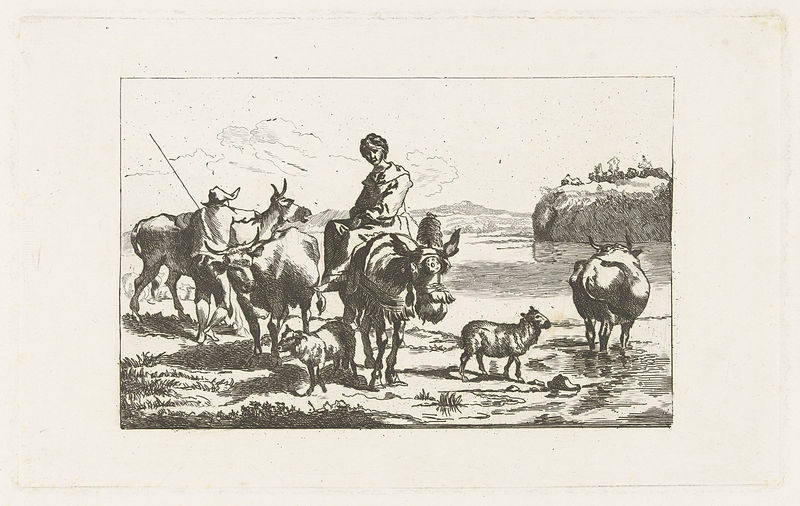
Titel: Landschap met herderin op muilezel en herder met koeien
Künstler: A. Dickhof
Standort: Amsterdam
Institution: Rijksmuseum
Schlagwörter: hat, men, white, women, black, dress, sitting, woman, sad, cliff, cloud, clouds, horses, man, sky, field, hill, lake, nature, water, horizon, houses, grass, river, stream, drawing, black and white, animals, dog, sketch, couple, rural, ink, pencil, cattle, cow, cows, farm, farmer, gras, horse, pond, west, riding, bull, hoof, horn, horns, oxen, goat, sheep, western, herd, lamb, sheeps, farmers, bank, stick, shepherd, staff, drinking, poster, vista, countryside, donkey, mule, rider, husband, wife, saddle, donkeys, riverbank, poverty, woman on caw, woman on cow, sidesaddle, streamdonkey, 사람, 산, tkfka, 여자, 들판, 하늘